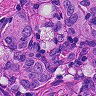
Metastatic tissue present: yes